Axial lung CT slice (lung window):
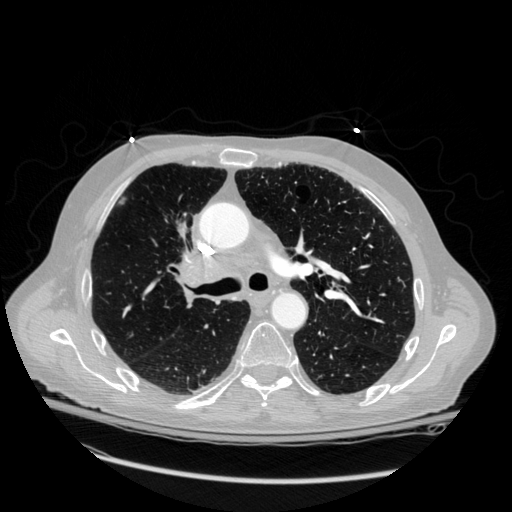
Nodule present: no